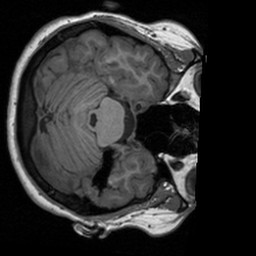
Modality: T1w
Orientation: axial
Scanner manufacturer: siemens
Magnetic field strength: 3 T
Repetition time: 1.9 s
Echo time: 0.00226 s